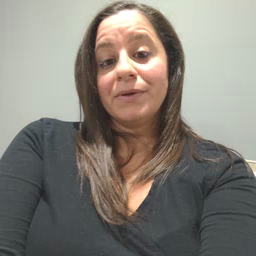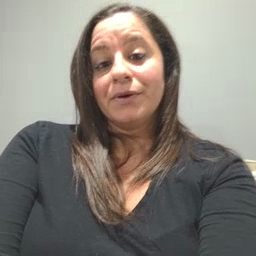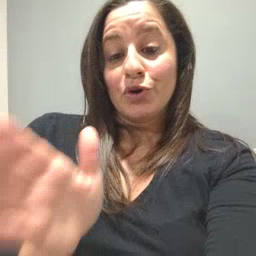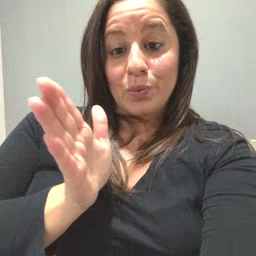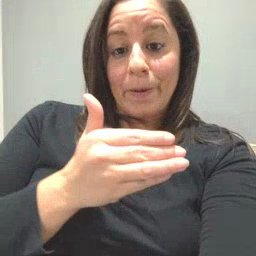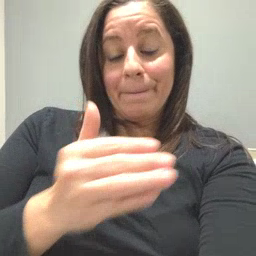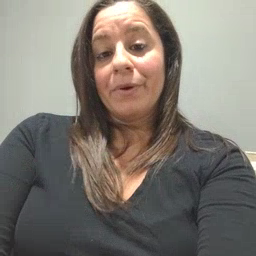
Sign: room